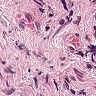
Metastatic tissue present: yes